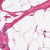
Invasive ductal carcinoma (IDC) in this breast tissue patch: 0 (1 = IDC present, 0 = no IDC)